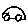
Label: car